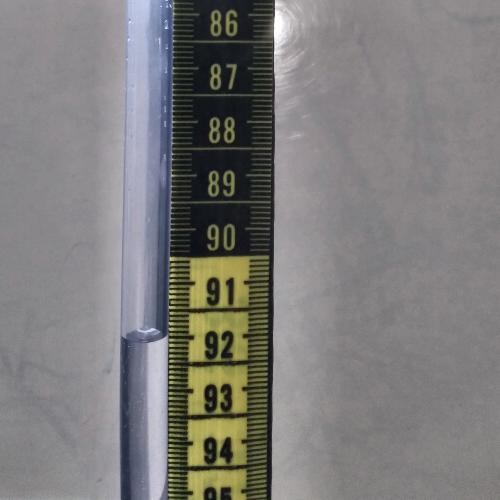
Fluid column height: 92.0 cm